I will show an image sequence of human cooking. I have annotated the images with numbered circles. Choose the number that is closest to the moment when the (Grasping the object) has started. You are a five-time world champion in this game. Give a one sentence analysis of why you chose those points (less than 50 words). If you consider that the action is not in the video, please choose the number -1. Provide your answer at the end in a json file of this format: {"points": []}
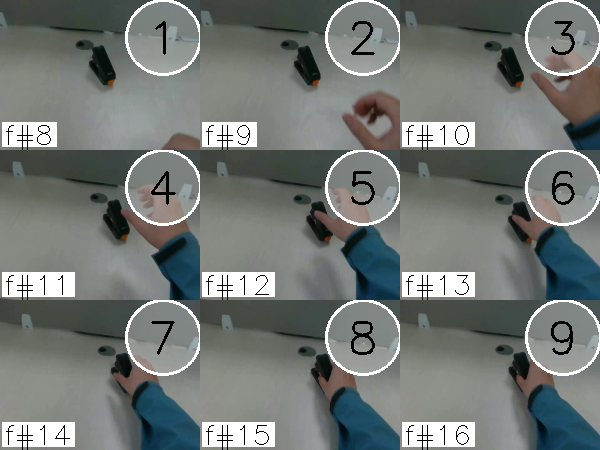
Frame 8 shows the clearest moment of hand-object contact.
{"points": [8]}